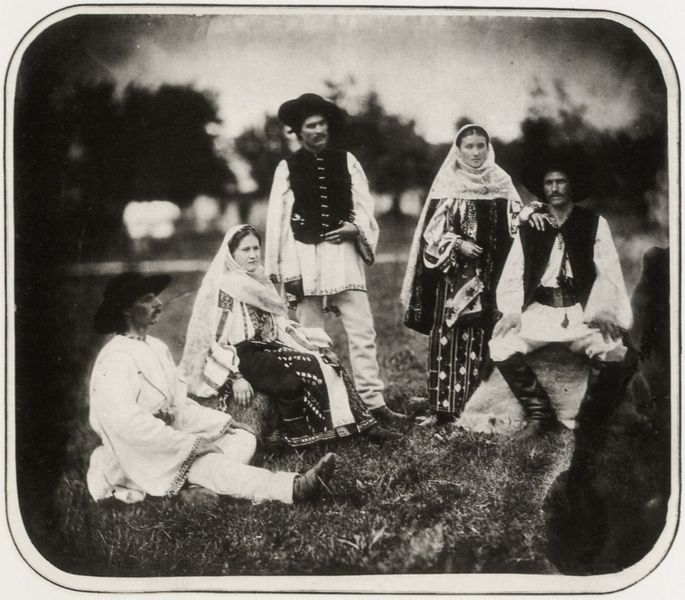
Titel: Trachtengruppe in Campulung
Künstler: Carol Szathmari
Standort: Köln
Institution: Agfa Photo-Historama
Schlagwörter: baum, gruppe, himmel, kopf, mann, weiß, bäume, frauen, landschaft, menschen, sitzen, frau, grau, hintergrund, hut, hüte, kleid, kleider, licht, männer, schwarz, gras, gürtel, schleier, wiese, bart, jacke, kleidung, rahmen, stehen, stein, gruppenportrait, feld, boden, bestickt, kostüm, stickerei, familie, gewänder, hosen, hemden, picknick, figuren, kopftuch, weste, bauer, unscharf, foto, fotografie, photographie, vier, porträts, schwarz weiß, stiefel, photo, halbkreis, halbrund, tracht, ausgestreckt, leder, kopftücher, trachten, westen, abgerundet, aufnahme, tradition, volkstum, paare, völkerkunde, gruppenfoto, folklore, erse, ungarn, schleider, daguerreotypie, traditionell, volkskunde, geruppenfoto